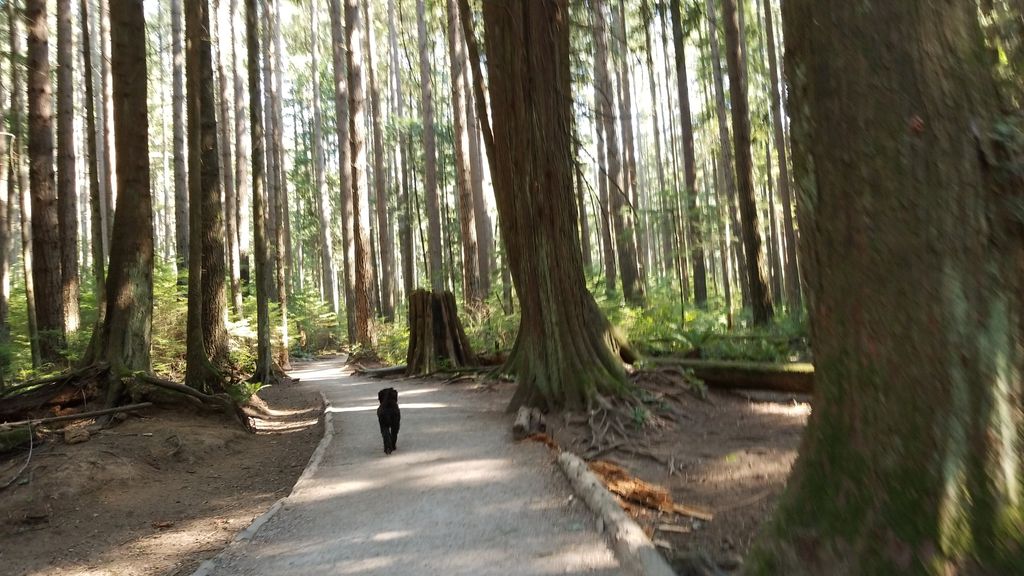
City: vancouver